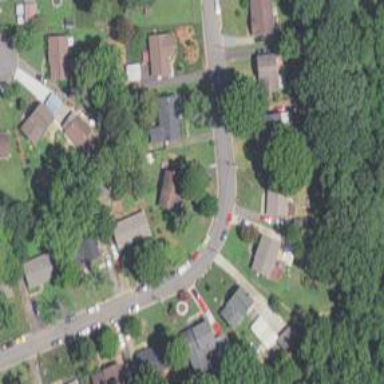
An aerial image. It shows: Residential road.